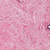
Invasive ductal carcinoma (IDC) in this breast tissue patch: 0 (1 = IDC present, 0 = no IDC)